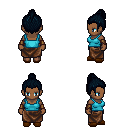
a pixel art fantasy rpg character, female body template, human, dark skin, teal pirate shirt, robe skirt, raven short topknot hairstyle, leather bracers, brown slippers, four views (front, back, left, right), 2x2 character sprite sheet, small pixel art, hard edges, no anti-aliasing